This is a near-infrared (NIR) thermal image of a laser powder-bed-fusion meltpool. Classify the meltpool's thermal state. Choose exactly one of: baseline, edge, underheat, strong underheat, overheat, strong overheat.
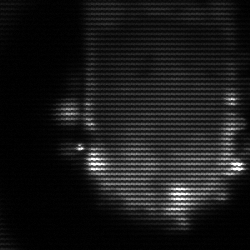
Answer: baseline